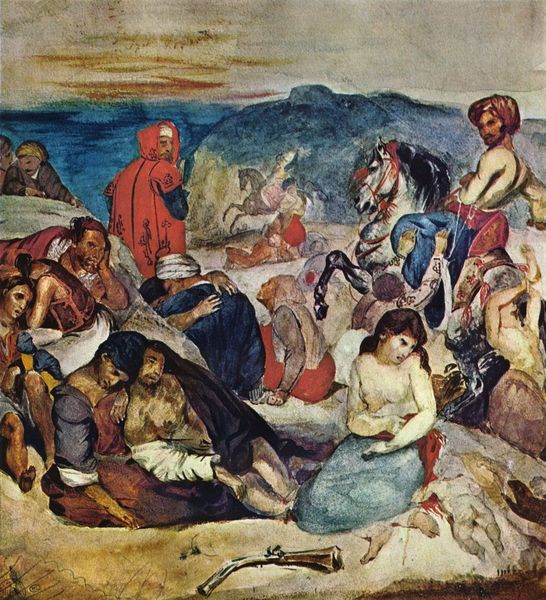
Titel: Massaker auf Chios (Studie)
Künstler: Eugène Delacroix
Standort: Paris
Institution: Musée du Louvre
Schlagwörter: angriff, berg, blau, felsen, gemälde, gruppe, himmel, kampf, lendenschurz, mann, meer, nackt, umhang, wasser, weiß, wolken, aquarell, frauen, gelb, grün, landschaft, menschen, ocker, sand, see, sitzen, braun, brust, bunt, busen, frau, grau, hell, hintergrund, kleid, männer, schwarz, zeichnung, rot, beige, expressionismus, leute, rock, arm, bibel, falten, leiche, mensch, mord, stein, tod, tot, trauer, bild, horn, öl, horizont, hügel, gewässer, boden, gewand, mantel, sitzend, tücher, kind, mutter, paar, rosa, anhöhe, kinder, pferd, pferde, reiter, huf, hufe, mähne, ritt, zaumzeug, wellen, berge, farben, fels, wüste, violett, linien, baby, figuren, romantik, gewalt, krieg, not, schlacht, wild, historienbild, soldaten, liegend, klimt, flucht, knochen, indigo, krank, orient, stillen, knien, verletzt, verletzte, waffe, volk, hodler, kunst, pinsel, gestalten, gewehr, elend, leid, massaker, schmerz, gefangene, hunger, flinte, kranke, verwundet, armut, verwundete, turban, demut, rettung, kapuze, pistole, mütter, ägypten, lager, delacroix, beduinen, atlas, flüchtlinge, nordafrika, eroberer, verstümmelt, roter umhang, klage, inder, revolver, flinge, frar, klmt